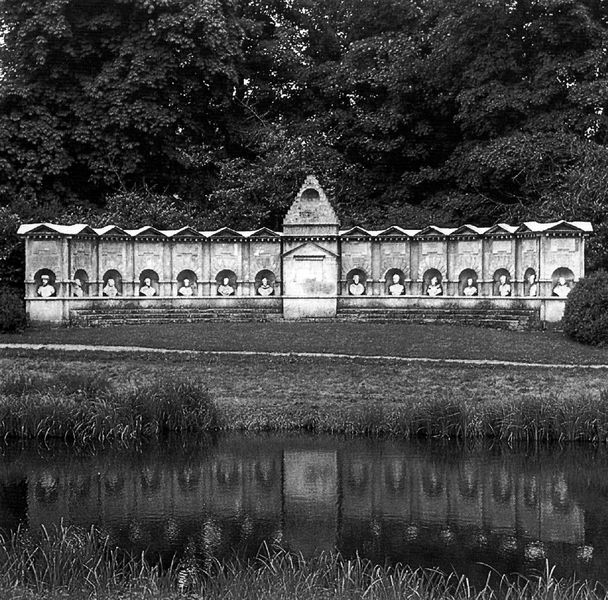
Titel: Tempel of British Worthies im Landschaftspark Stowe, Buckinghamshire
Künstler: William Kent
Standort: Stowe (EU - GB - Buckinghamshire)
Schlagwörter: baum, blätter, wasser, weiß, bäume, dreieck, fluss, see, teich, ufer, grau, männer, schwarz, säule, dach, gras, park, rasen, weg, wiese, wand, architektur, stein, bach, spiegelung, busch, büsche, gebüsch, gewässer, blatt, wald, garten, statue, bogen, italien, mauer, treppe, draussen, büste, stufen, foto, fotografie, photographie, nische, porträts, denkmal, schwarzweiß, photo, halbrund, dreiecksgiebel, skulpturen, statuen, gräber, rundbögen, büsten, pyramide, nischen, ädikula, pyramidendach, ädikulen, nymphäum, busten, uer, landschaftsfoto, teich fluss, schwarzweißbild